Question: I must add a column, but I don't have a known value for default so I create the column as , after that I update all rows and then change the column to be .
Running the following script finished with success.
'''
BEGIN
ALTER TABLE driver ADD DriverLocationId INT NULL
EXEC('UPDATE driver
SET DriverLocationId = (SELECT TOP(1) CountryId FROM Country WHERE CountryCode IN (''USA'',''CAN'', ''MEX''))')
ALTER TABLE driver ALTER COLUMN DriverLocationId INT NOT NULL
END
'''
And the following is failing.
'''
BEGIN
ALTER TABLE driver ADD DriverLocationId INT NULL
UPDATE driver
SET DriverLocationId = (SELECT TOP(1) CountryId FROM Country WHERE CountryCode IN ('USA','CAN', 'MEX'))
ALTER TABLE driver ALTER COLUMN DriverLocationId INT NOT NULL
END
'''
Probably when the update script from 1st attempt is executed correctly after altering.
Do you have any explanation for this?
I have updated my question. Sorry for the double quotes. That wasn't a problem. Here is something more complicated.
The error is:
> Invalid column name 'DriverLocationId'.
GO isn't working there
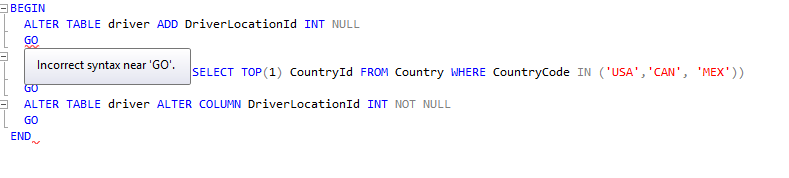
Answer: First: Remove the extra single quotes for ''USA'' and use 'USA' instead. The same for the other values of course.
And then, as i said into my comment: In the second case SQL does not yet see that the column has been added. The mentioned GO statement would make that work, but does not work in this code because it is between the BEGIN and END tags. I believe that EXEC executes the statement in a new session and therefore is not hindered by this problem.